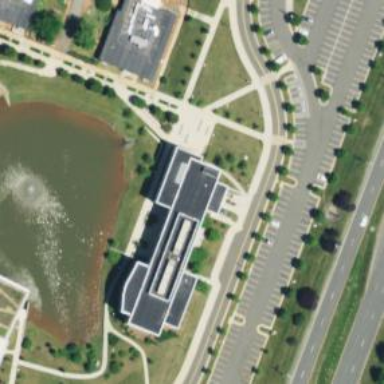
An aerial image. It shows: College building.